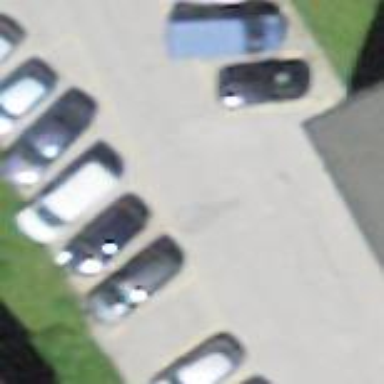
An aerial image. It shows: Parking area with asphalt surface.